【题型】填空题　【知识点】解析几何　【难度】medium
已知$F_1$，$F_2$为椭圆$\varGamma$：$\dfrac{x^2}{a^2}+y^2=1(a>1)$的左右焦点，$A$为$\varGamma$的上顶点，直线$l$经过点$F_1$且与$\varGamma$交于$B$，$C$两点；若$l$垂直平分线段$AF_2$，则$\triangle ABC$的周长是\underline{\quad\quad}.
【解答】
\vspace{8pt}
\noindent
\textbf{【答案】}$\dfrac{8\sqrt{3}}{3}$

\vspace{3pt}
\noindent
\textbf{【分析】}如图，连接$CF_2,BF_2$，则可得$|CF_2|=|AC|,|BF_2|=|AB|$，所以$\triangle ABC$的周长为$|CF_2|+|BF_2|+|BF_1|+|CF_1|=4a$，再求出$a$，即可求得结果.

\vspace{5pt}
\noindent
\textbf{【详解】}如图，连接$CF_2,BF_2$，因为$l$垂直平分线段$AF_2$，所以$|CF_2|=|AC|,|BF_2|=|AB|$，

\noindent
所以$\triangle ABC$的周长为$|CF_2|+|BF_2|+|BF_1|+|CF_1|=4a$，

\noindent
由题意得$A(0,1),F_1(-c,0),F_2(c,0)$，则$AF_2$的中点为$\left(\dfrac{c}{2},\dfrac{1}{2}\right)$，$k_{AF_2}=\dfrac{1-0}{0-c}=-\dfrac{1}{c}$，

\noindent
所以直线$l$的斜率为$c$，所以直线$l$的方程为$y-\dfrac{1}{2}=c\left(x-\dfrac{c}{2}\right)$，

\noindent
因为直线$l$过$F_1(-c,0)$，所以$-\dfrac{1}{2}=c\left(-c-\dfrac{c}{2}\right)$，解得$c=\dfrac{\sqrt{3}}{3}$，所以$a=\sqrt{b^2+c^2}=\sqrt{1+\dfrac{1}{3}}=\dfrac{2\sqrt{3}}{3}$，

\noindent
所以$\triangle ABC$的周长为$4a=\dfrac{8\sqrt{3}}{3}$，故答案为：$\dfrac{8\sqrt{3}}{3}$.

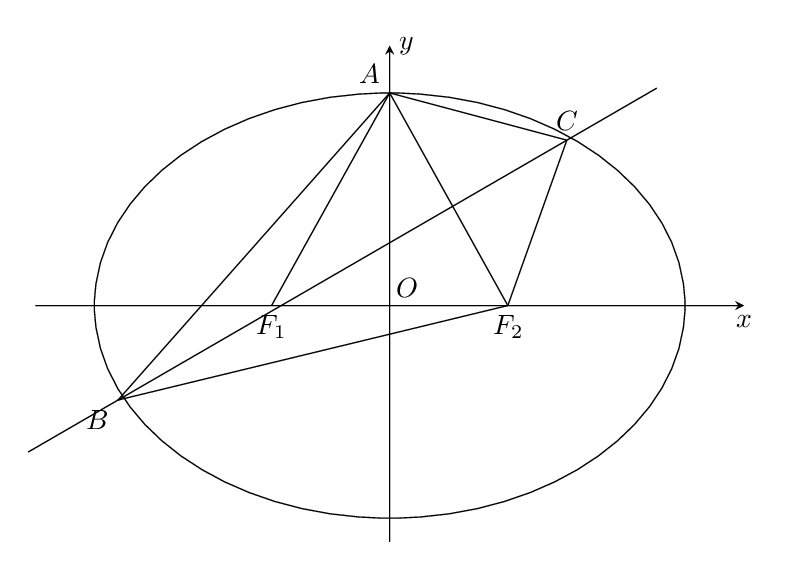